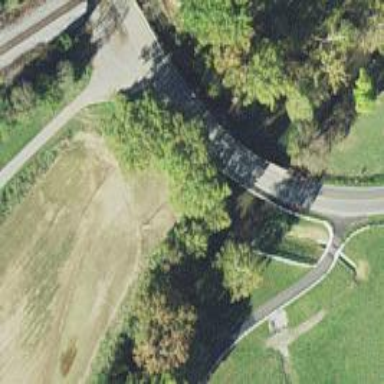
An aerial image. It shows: Tertiary road with asphalt surface that goes over bridge.